Field crop: tomato
Growth stage: 2
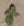
Species: solanum